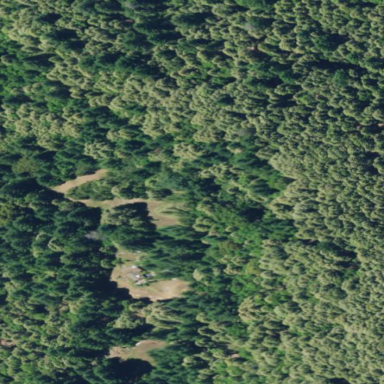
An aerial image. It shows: Forest area.